Question: Hello i have a listview conatins items , however i have a black line after the last element in the list view can i remove it , thanks for your time .

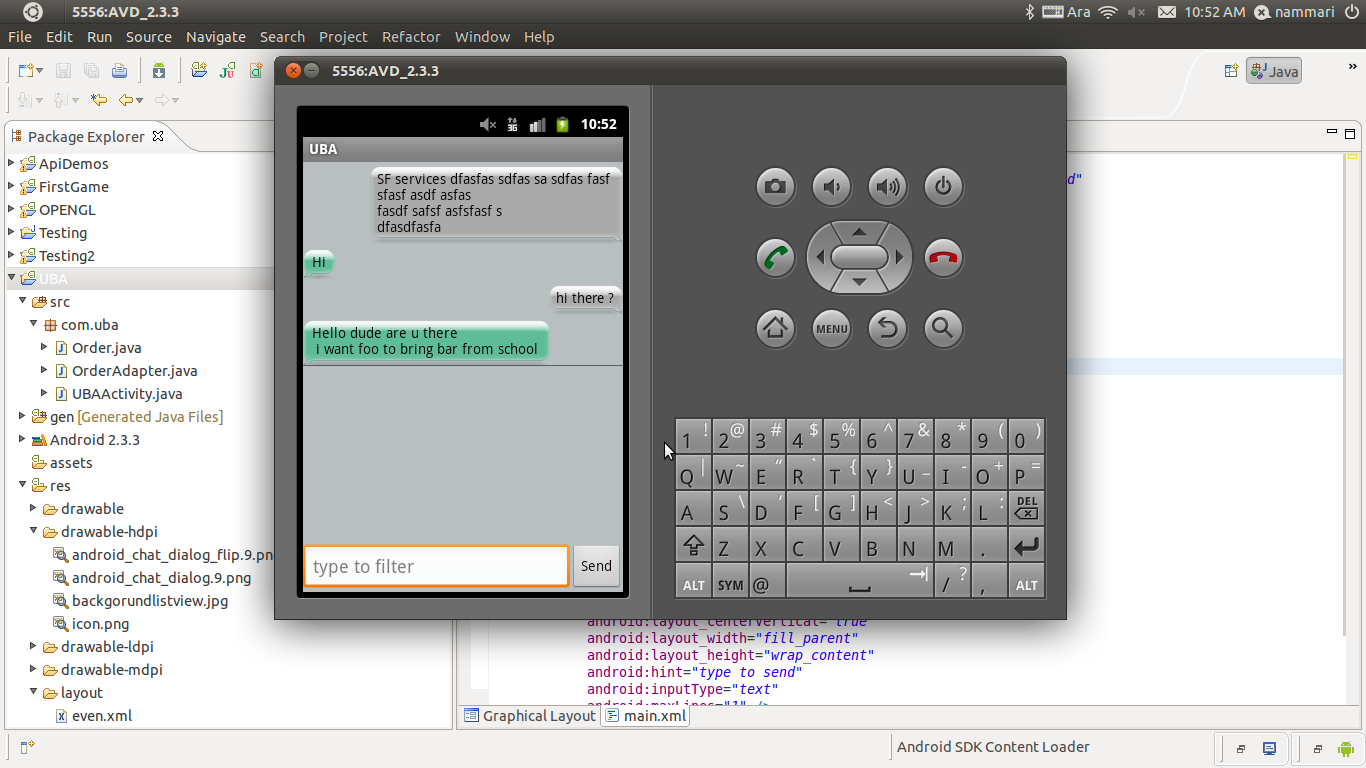
Answer: '''
android:cacheColorHint="#<PHONE>"
'''